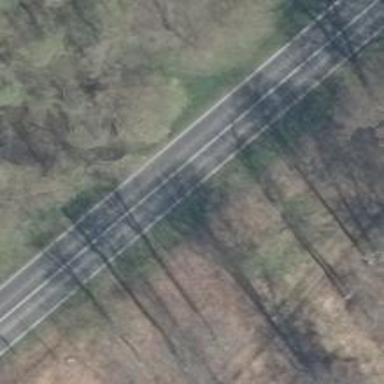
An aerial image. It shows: Primary road with asphalt surface.